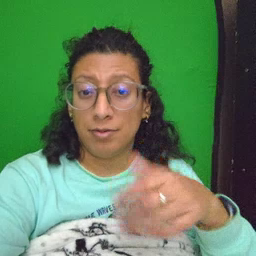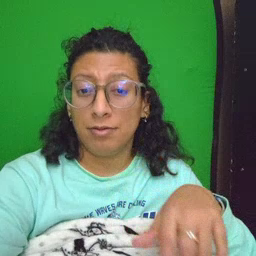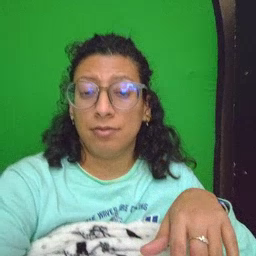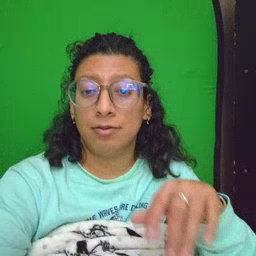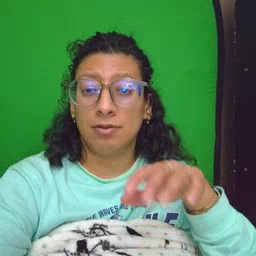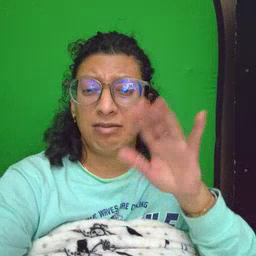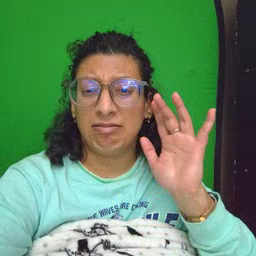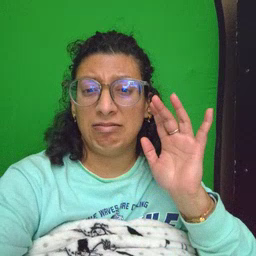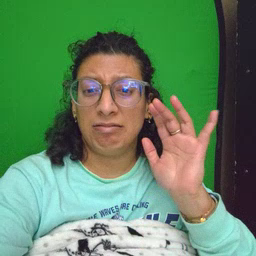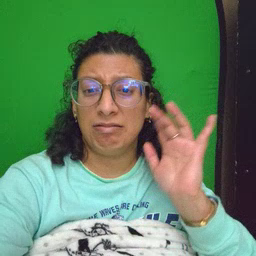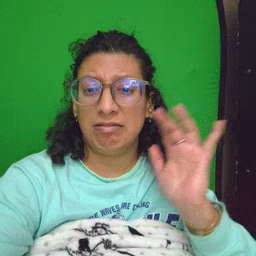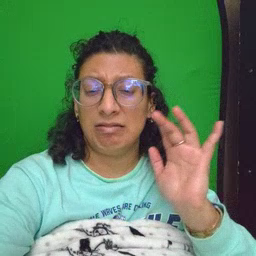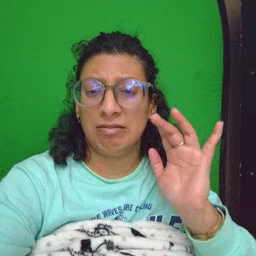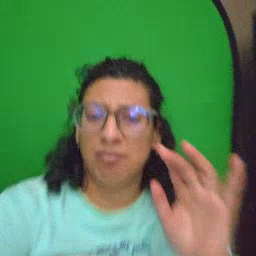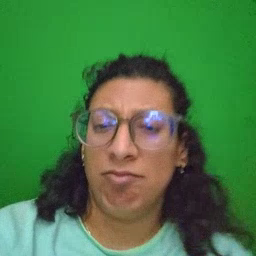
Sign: yucky